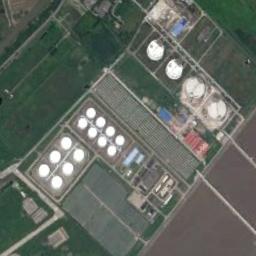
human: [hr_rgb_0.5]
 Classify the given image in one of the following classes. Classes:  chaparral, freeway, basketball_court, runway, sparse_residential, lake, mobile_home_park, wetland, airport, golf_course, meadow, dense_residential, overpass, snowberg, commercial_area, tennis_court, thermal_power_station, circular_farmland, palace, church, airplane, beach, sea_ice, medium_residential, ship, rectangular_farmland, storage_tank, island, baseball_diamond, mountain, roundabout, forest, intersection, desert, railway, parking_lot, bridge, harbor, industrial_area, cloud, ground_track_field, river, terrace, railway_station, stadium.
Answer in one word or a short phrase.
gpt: storage_tank